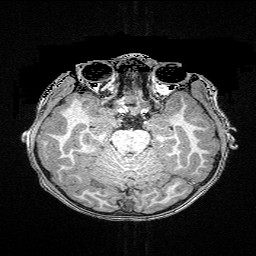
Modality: T1w
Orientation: coronal